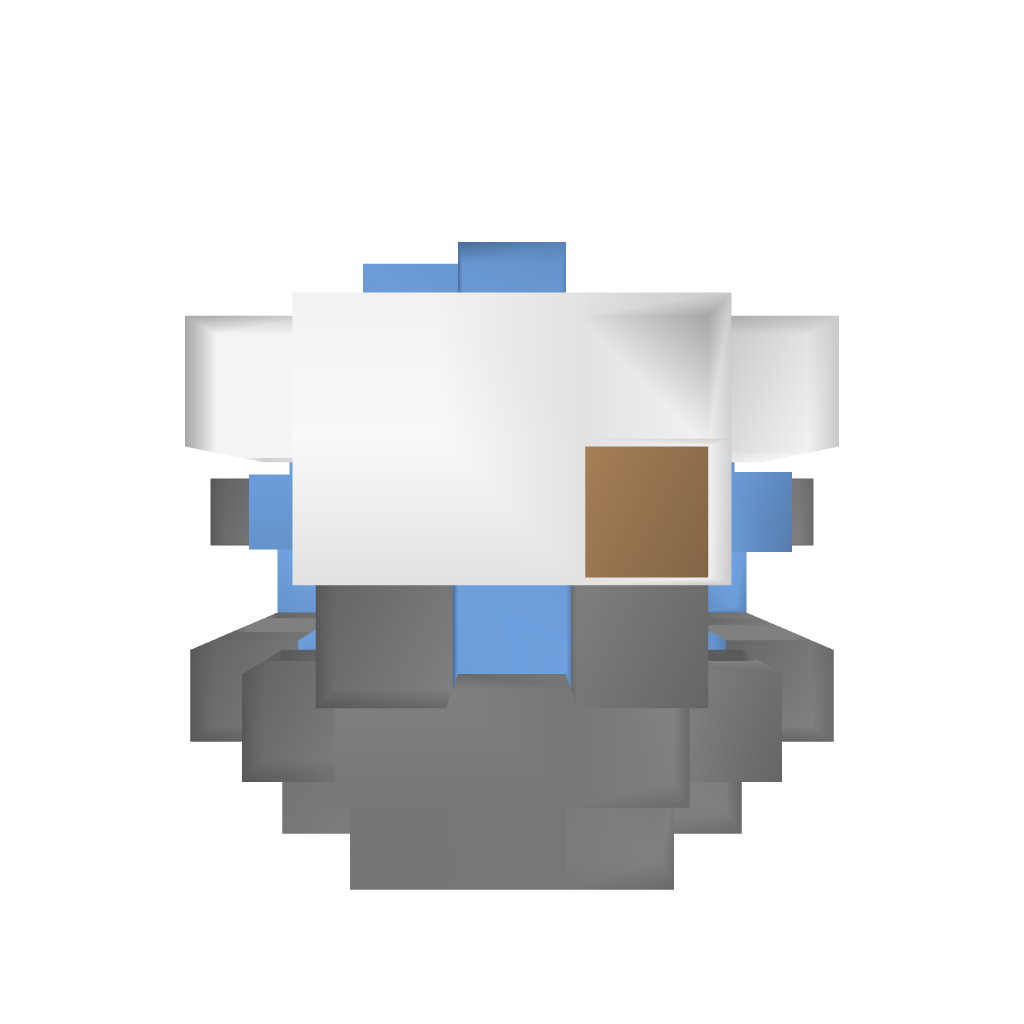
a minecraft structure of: Submersible Torpedo Airship - Minnow Mk II bad low quality